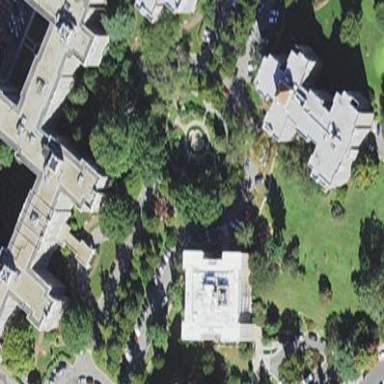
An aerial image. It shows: Park.